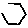
Label: hexagon